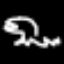
Label: frog